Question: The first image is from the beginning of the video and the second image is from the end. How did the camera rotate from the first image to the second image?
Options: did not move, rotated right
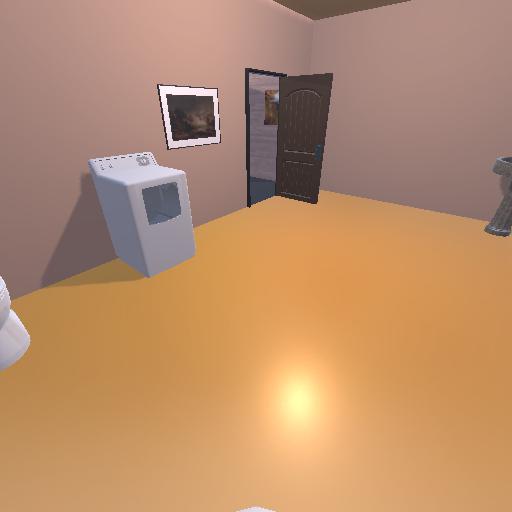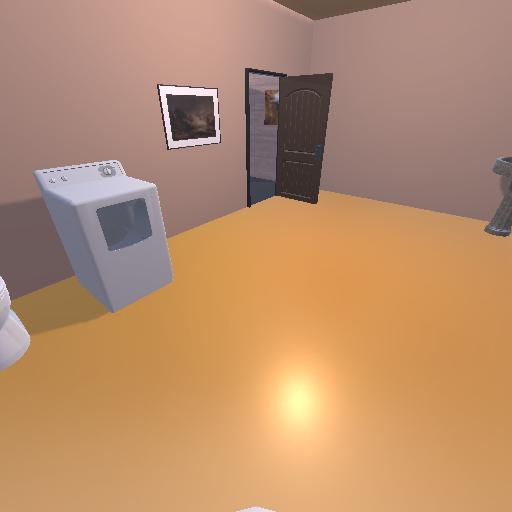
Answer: did not move